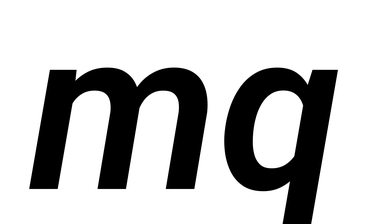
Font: Roboto-Italic_SemiBold_Italic